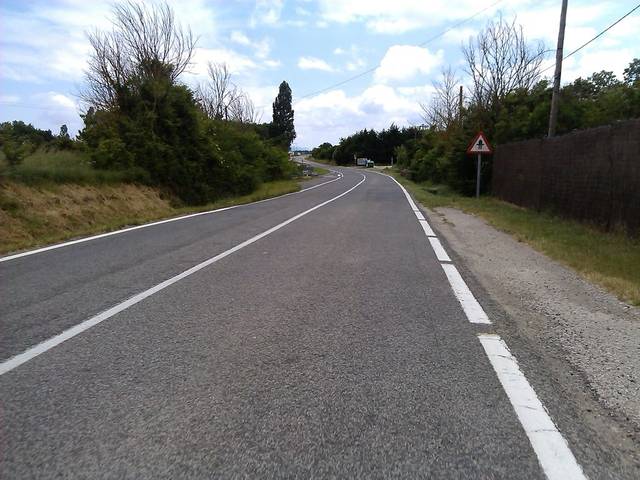
Region: Spain
Coordinates: 42.829, -1.773